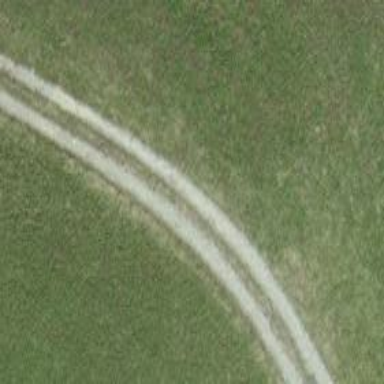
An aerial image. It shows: Gravel track.